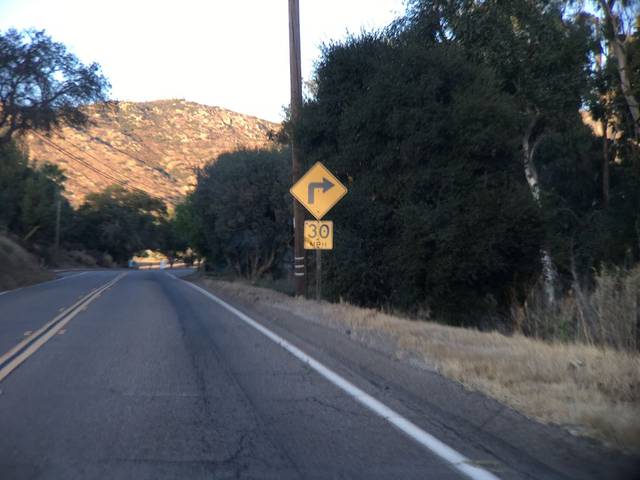
Region: United States
Coordinates: 32.802, -116.822